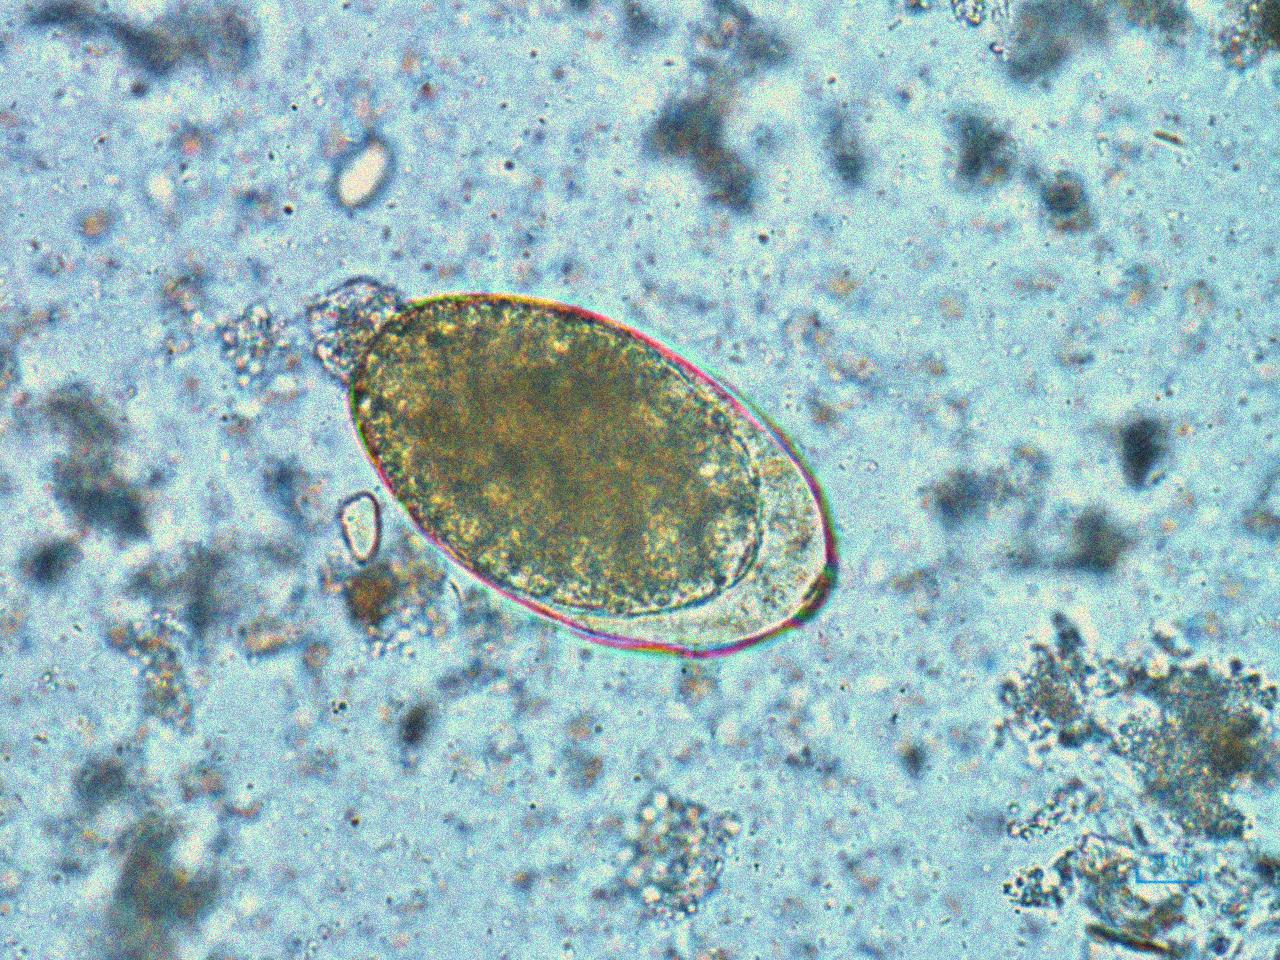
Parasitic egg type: Fasciolopsis buski